Question: I have an issue with html5 canvas. The lines I like to draw look blurry. For example I am painting a rectangle (just horizontal and vertical lines) with a line width of 1 and the line is at least 2px or 3px thick...
Especially when painting text, it is barley readable, because of the thickness and blurriness.
Zoomed in example picture. The line-width is set to 1

I am using: GWT and therefore have to paint the canvas object using Java.
I tried:
- the Context2d's "translate(0.5, 0.5)"-method- as you see, the width and height are set as an attribute of the canvas element- different browsers
The html element looks like this:
'''
<canvas width="200" height="100" style="width: 200px; height: 100px;"></canvas>
'''
Painting a rectangle i.e. looks like this:
'''
//Initializing
m_canvas = Canvas.createIfSupported();
m_canvas.getCanvasElement().setWidth(200);
m_canvas.getCanvasElement().setHeight(100);
m_context = m_canvas.getContext2d();
//Painting filled the rectangle
m_context.beginPath();
m_context.setLineWidth(1);
m_context.setStrokeStyle("#000000");
m_context.setFillStyle("#BBBBBB");
m_context.rect(1, 1, 198, 23);
m_context.fill();
m_context.stroke();
'''
I need some help to make this blurring disappear please.
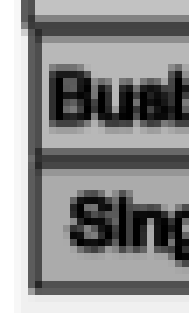
Answer: I had the exact same problem, I solved it by putting -0.5 everywhere I draw:
'''
context2d.fillRect( left - 0.5, top - 0.5, width, height );
'''
It's really annoying.